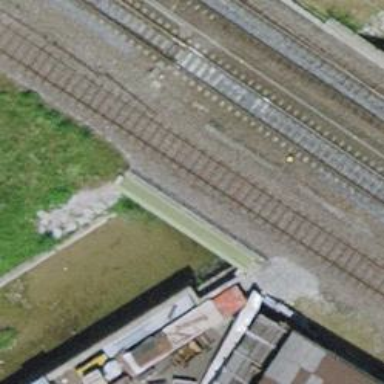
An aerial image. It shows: Single-track railway siding with electrified contact lines.